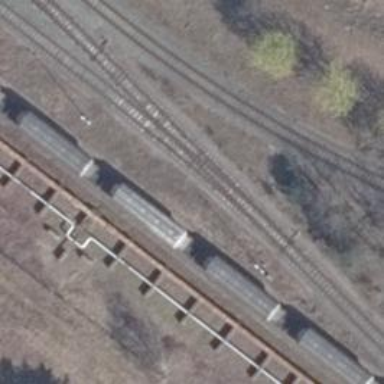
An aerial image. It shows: Rail spur service.